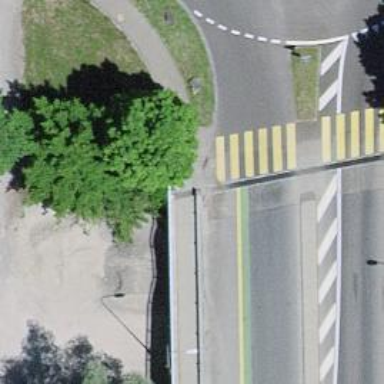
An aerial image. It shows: Sidewalk.